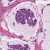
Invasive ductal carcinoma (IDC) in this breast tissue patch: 1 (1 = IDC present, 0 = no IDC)